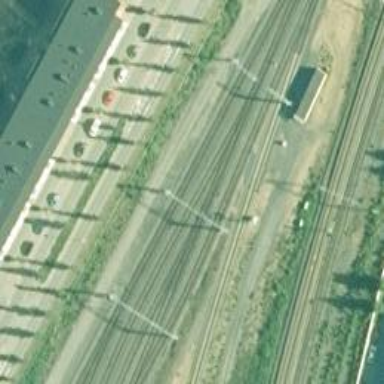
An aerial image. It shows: Railway signal.